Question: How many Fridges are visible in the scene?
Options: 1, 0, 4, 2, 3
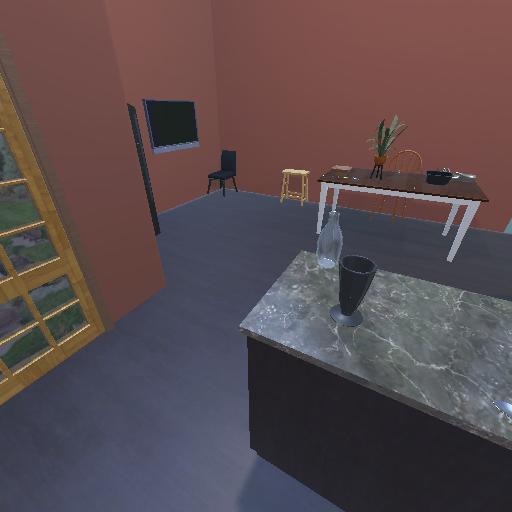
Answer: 1